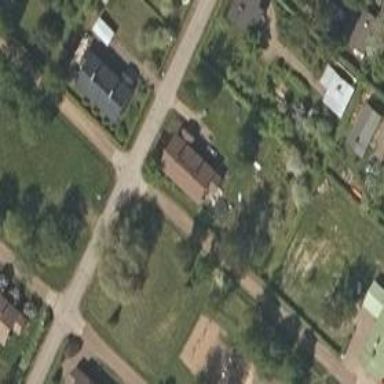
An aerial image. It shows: Residential road.